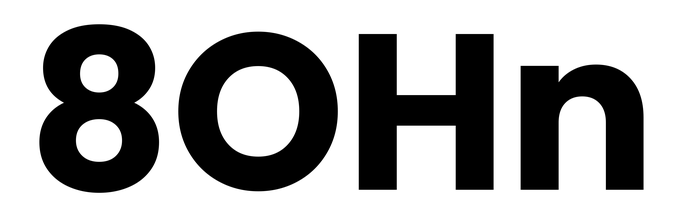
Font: Poppins-Bold